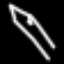
Label: pencil